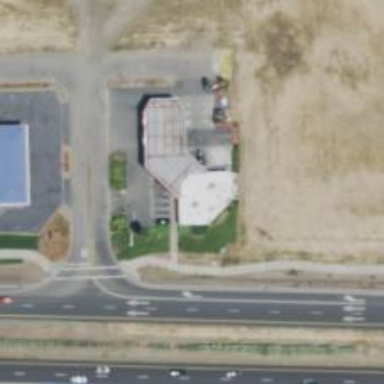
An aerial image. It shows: Convenience shop.